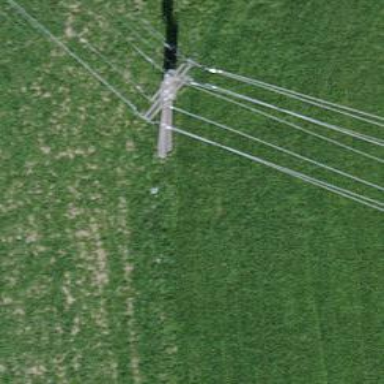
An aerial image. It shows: Power line with three cables.